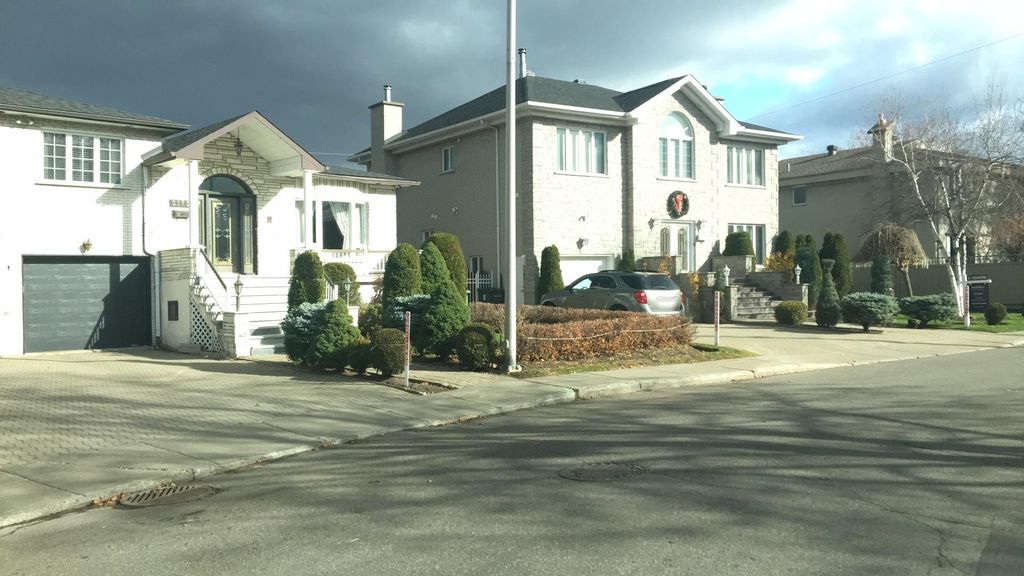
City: montreal